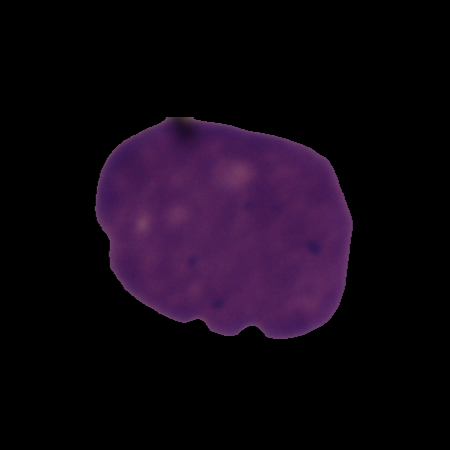
Label: cancer